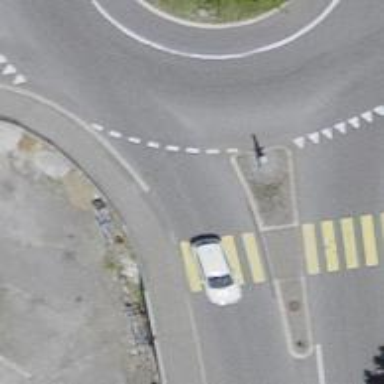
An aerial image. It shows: Secondary road with asphalt surface. There is separate cycle lane and sidewalk.